Question: I have a 'TrayIcon' with a 'JPopupMenu' attached to it. When I add a 'JMenuItem' to the popup menu, I want to know the dimension of this popup menu. But the dimension is not calculated: 'getBounds()', 'getSize()' and 'getVisibleRect()' all return zero-by-zero dimensions.
As you can see in the image, the popup menu certainly a dimension.

Now how can I get the dimension of the popup menu?
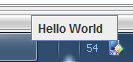
Answer: Components don't have a size until they have been realized. Which basically means until they have been made visible (or packed).
Why is this important, the system looks after positioning the menu? If we know the requirement maybe we can provide a better solution.
If you want a hack then try using PopupMenuListener and handle the popupMenuWillBecomeVisible() event. Then you will need to wrap your code in a SwingUtilities.invokeLater() so the code executes after the menu is visible.